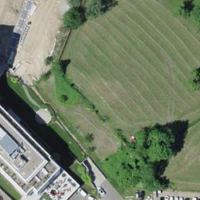
EUNIS habitat code: 24
Species observed at this site:
Corvus corone
Turdus merula
Fagus sylvatica
Parus major
Dendrocopos major
Milvus milvus
Pica pica
Sitta europaea
Garrulus glandarius
Buteo buteo
Periparus ater